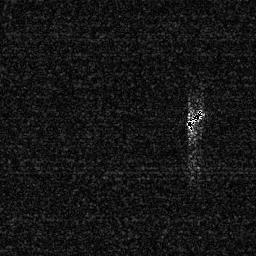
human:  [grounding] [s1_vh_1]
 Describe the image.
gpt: In the satellite image, there is  <ref>1 medium ship </ref> <box>[[71, 41, 80, 50, 0]]</box> located at right.